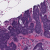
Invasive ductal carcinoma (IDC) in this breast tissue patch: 0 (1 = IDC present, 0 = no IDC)